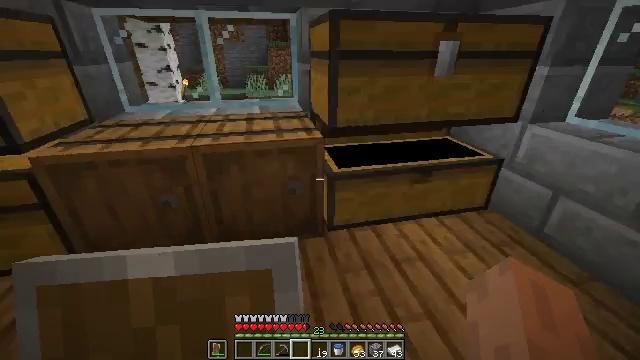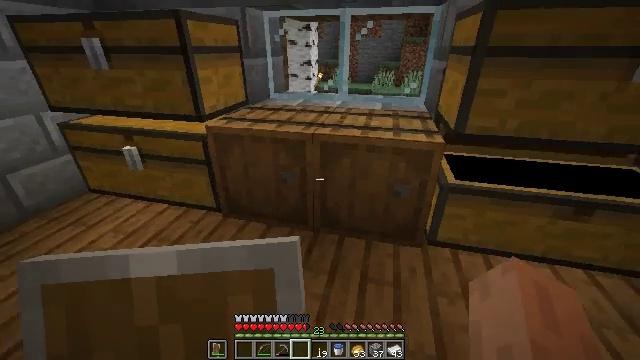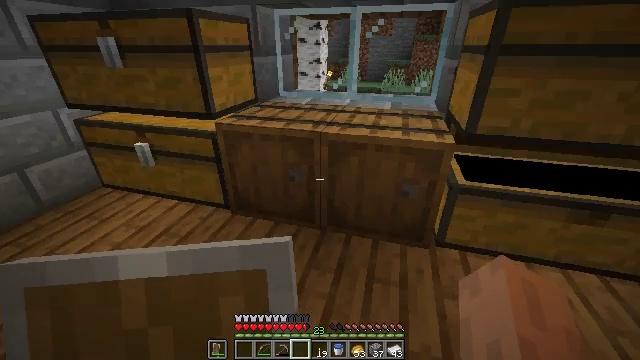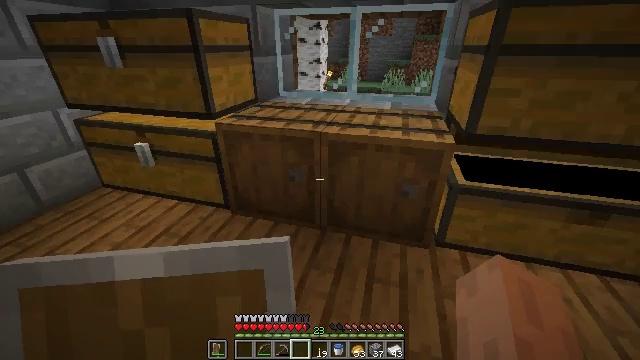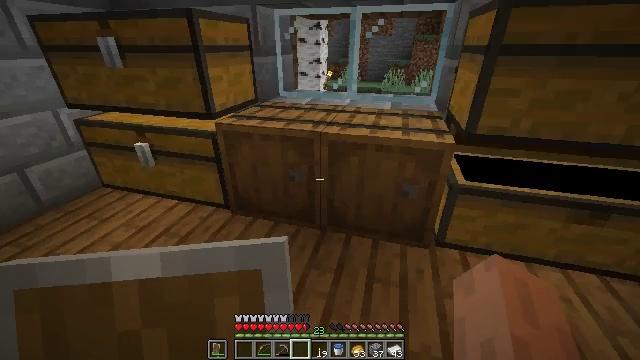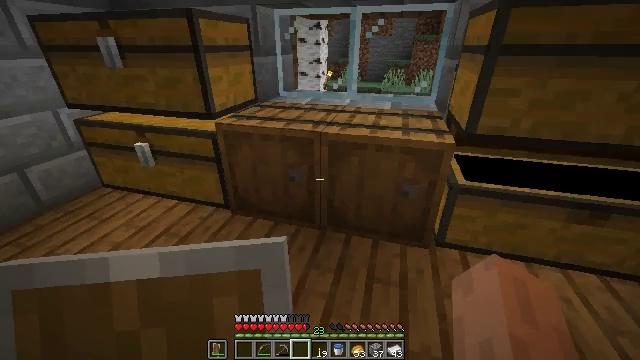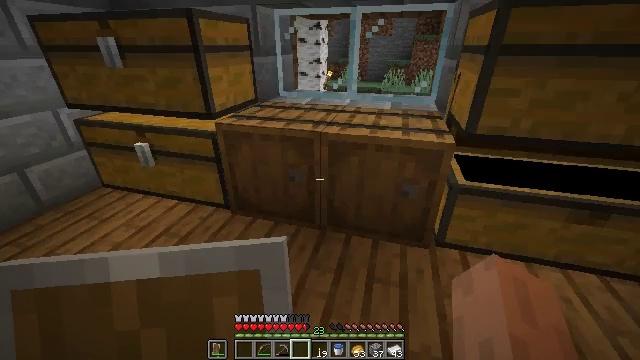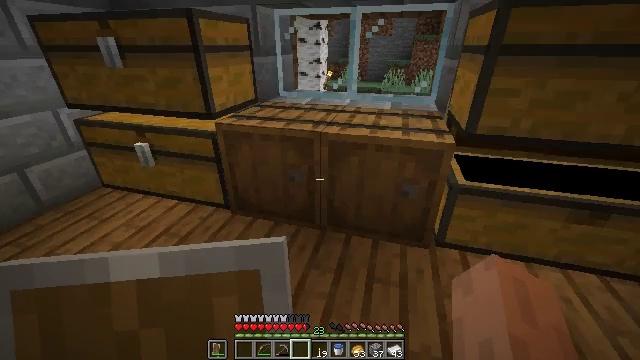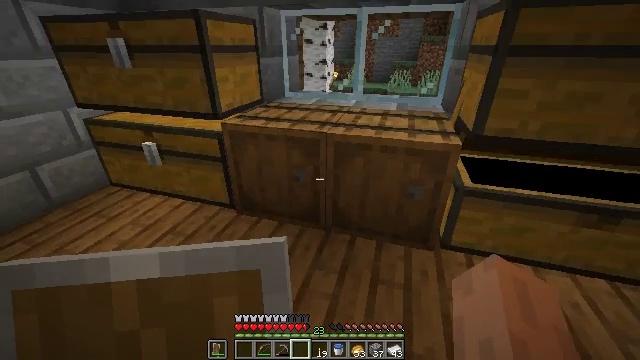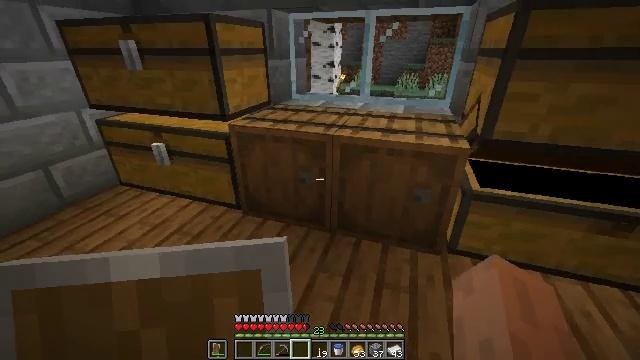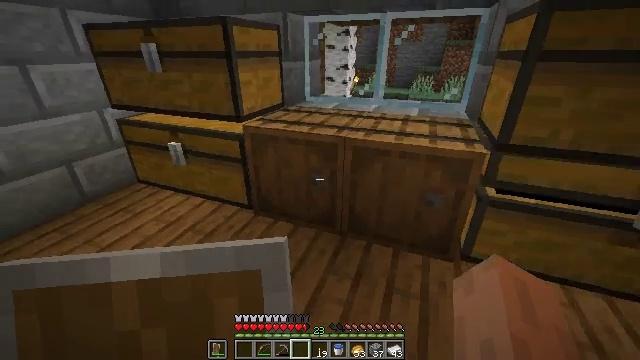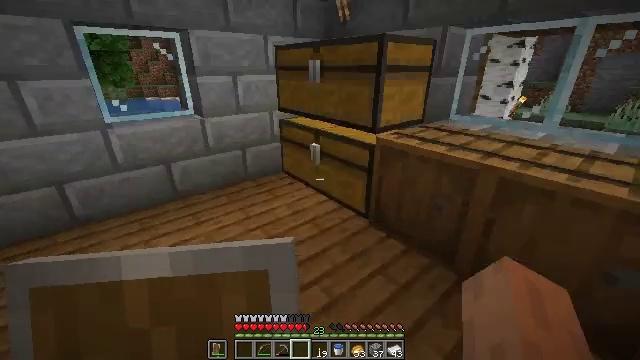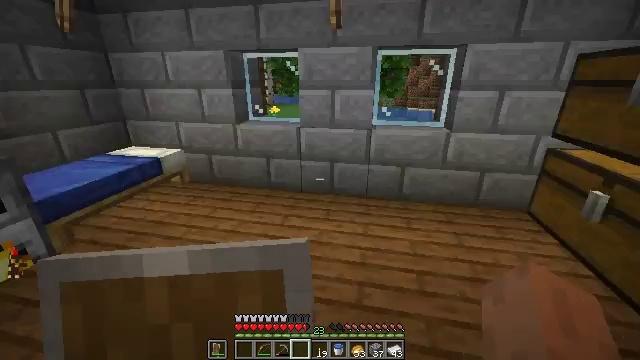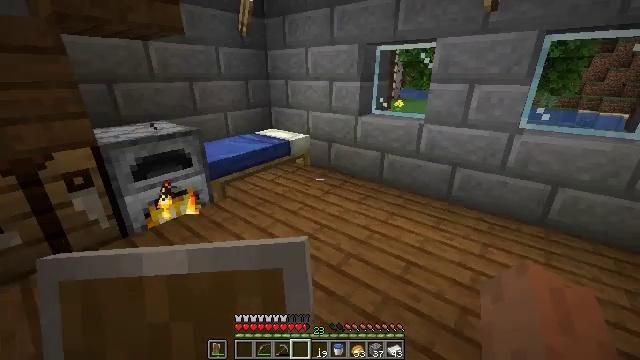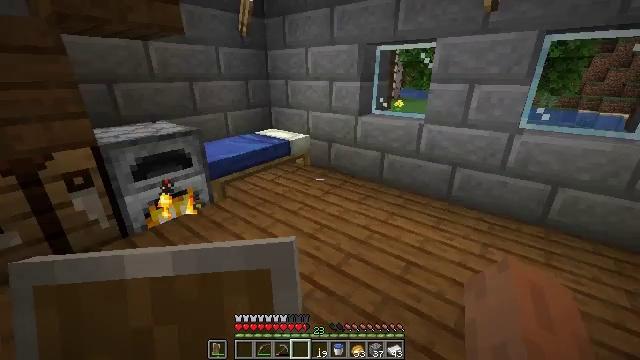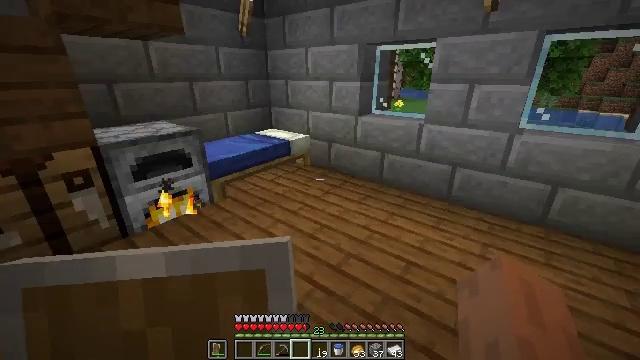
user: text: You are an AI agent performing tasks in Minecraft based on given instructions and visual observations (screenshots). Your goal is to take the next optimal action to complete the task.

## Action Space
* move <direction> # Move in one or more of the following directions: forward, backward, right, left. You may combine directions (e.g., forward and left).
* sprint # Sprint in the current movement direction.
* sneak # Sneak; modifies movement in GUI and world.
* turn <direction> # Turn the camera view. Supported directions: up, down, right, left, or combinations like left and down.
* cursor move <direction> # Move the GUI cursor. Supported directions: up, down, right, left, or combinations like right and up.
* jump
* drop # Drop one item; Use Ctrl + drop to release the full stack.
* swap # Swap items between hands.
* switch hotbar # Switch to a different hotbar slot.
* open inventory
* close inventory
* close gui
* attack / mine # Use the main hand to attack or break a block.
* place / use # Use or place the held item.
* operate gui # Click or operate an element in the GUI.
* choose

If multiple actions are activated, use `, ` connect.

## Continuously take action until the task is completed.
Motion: motion action
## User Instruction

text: Open a crafting table interface to craft a stone axe.
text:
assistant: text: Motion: turn left
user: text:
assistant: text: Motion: turn left
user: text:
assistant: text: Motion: no_op
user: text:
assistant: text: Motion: no_op
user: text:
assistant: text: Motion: no_op
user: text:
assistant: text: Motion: no_op
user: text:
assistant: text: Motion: no_op
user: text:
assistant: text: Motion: turn left
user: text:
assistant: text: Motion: turn left
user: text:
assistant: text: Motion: turn left
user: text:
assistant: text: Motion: turn left and up
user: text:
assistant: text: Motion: turn left and up
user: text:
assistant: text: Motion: turn left and down
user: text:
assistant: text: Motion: no_op
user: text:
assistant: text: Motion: no_op
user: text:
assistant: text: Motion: move forward
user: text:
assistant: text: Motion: move forward, turn left and up
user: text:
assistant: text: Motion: move forward, turn left and up
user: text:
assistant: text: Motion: move forward, turn left and up
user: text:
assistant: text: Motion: move forward, turn left
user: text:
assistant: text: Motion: move forward
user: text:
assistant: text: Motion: turn left
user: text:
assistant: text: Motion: turn left and down
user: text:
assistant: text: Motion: turn left and down
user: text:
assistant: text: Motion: use / place
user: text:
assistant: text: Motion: use / place
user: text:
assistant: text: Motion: no_op
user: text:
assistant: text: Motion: no_op
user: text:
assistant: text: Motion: no_op
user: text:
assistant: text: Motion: open gui